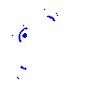
Particle: electron